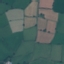
Land use / land cover: Pasture